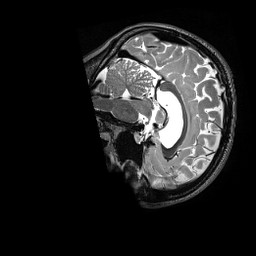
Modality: T2w
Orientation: sagittal
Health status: healthy
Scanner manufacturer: siemens
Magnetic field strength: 3 T
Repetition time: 3.2 s
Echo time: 0.565 s